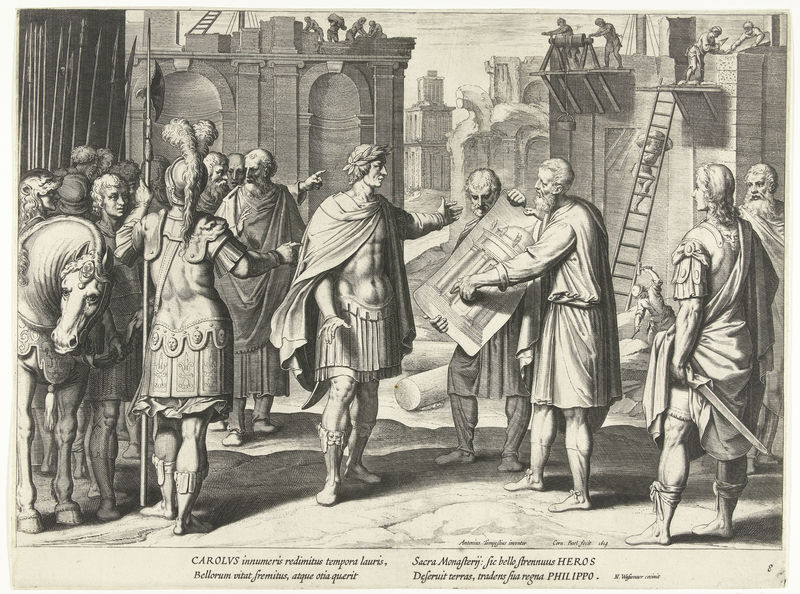
Titel: Karel V laat een klooster bouwen, c. 1555
Künstler: Cornelis Boel
Standort: Amsterdam
Institution: Rijksmuseum
Schlagwörter: feder, männer, arbeit, pferd, pferde, schrift, arbeiter, leiter, soldaten, bögen, druck, stich, militär, schwert, ruinen, helm, rüstung, rom, römer, griechenland, plan, tempel, karl, bau, baustelle, bauzeichnung, bauplan, architekt, bauherr, gerüste, carolvs, bauszene